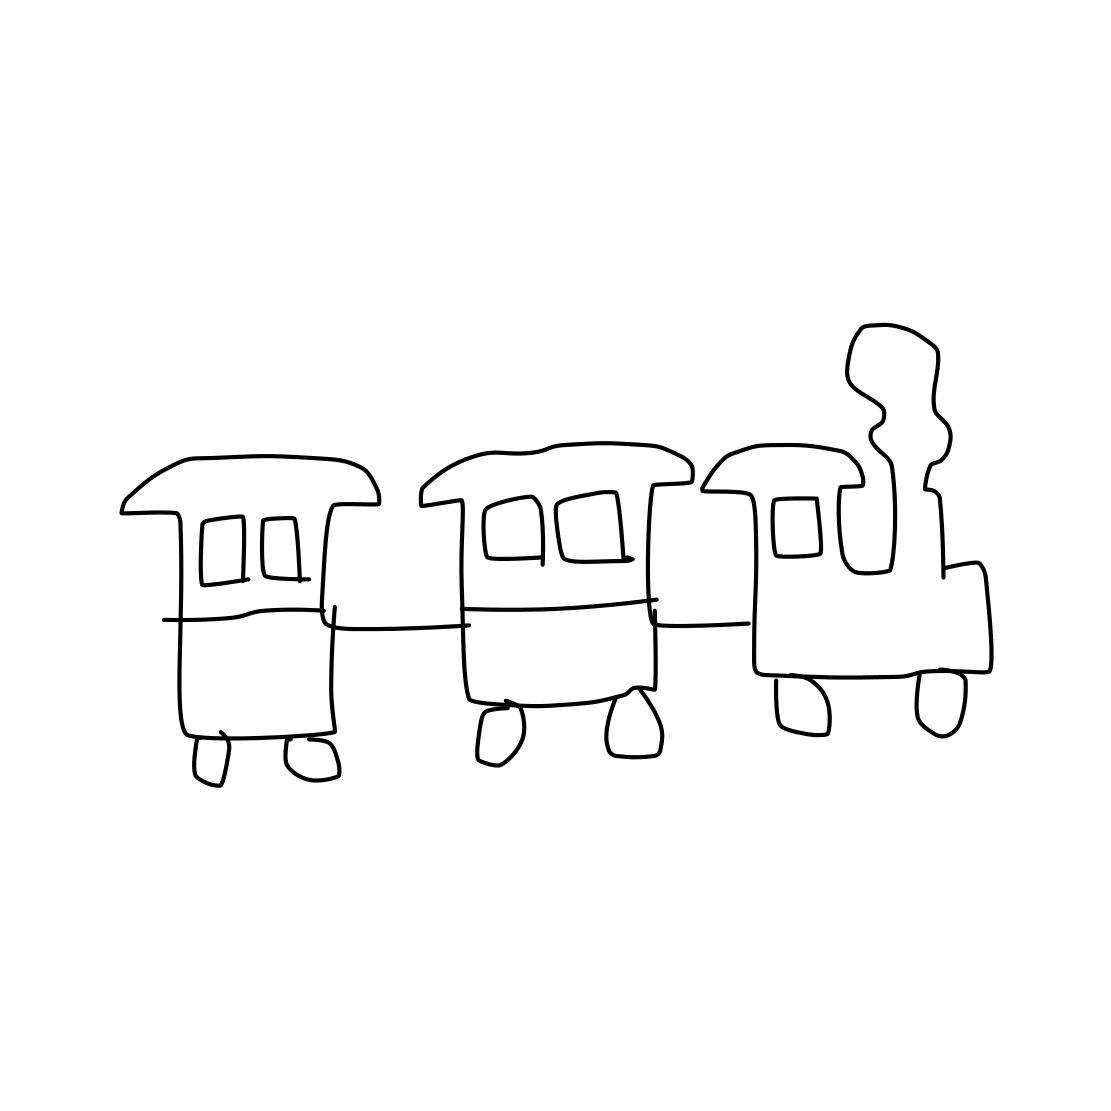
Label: train